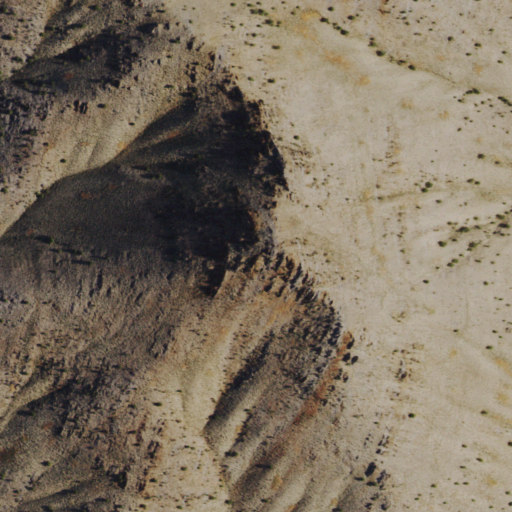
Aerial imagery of mountain in Nevada named Ferber Peak containing only shrub